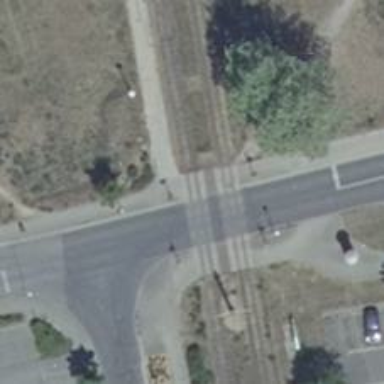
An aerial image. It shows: Crossing for the railway.